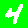
Digit: 4